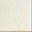
Piece: xx